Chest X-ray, AP view. Patient: 56 years old, sex M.
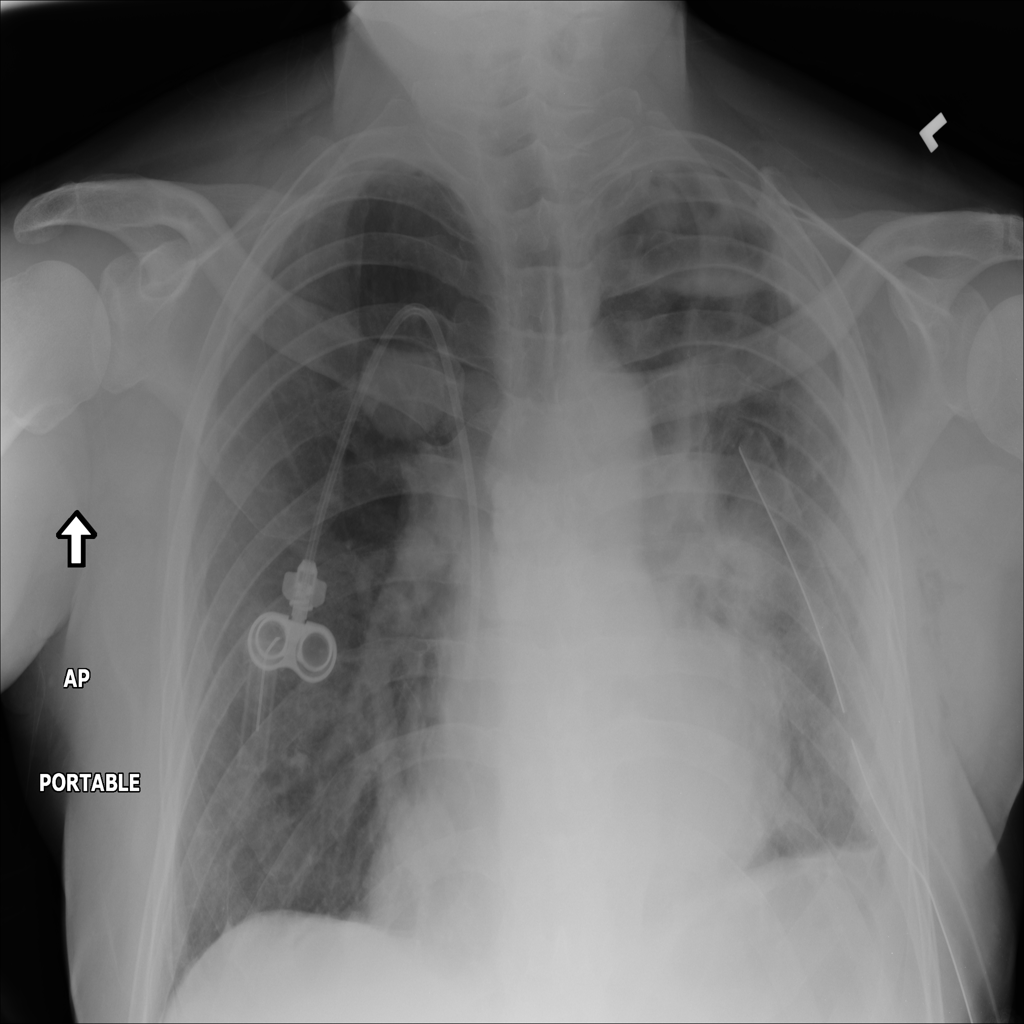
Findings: No Finding